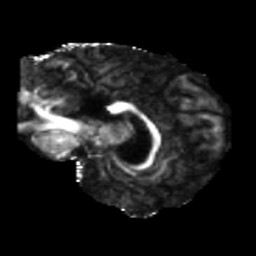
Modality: FA
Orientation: sagittal
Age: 37
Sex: female
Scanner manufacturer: siemens
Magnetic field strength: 3 T
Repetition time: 5.47 s
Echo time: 0.0854 s